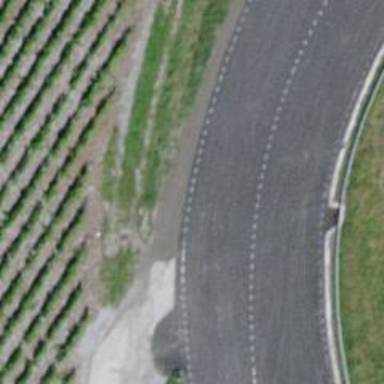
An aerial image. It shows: Tertiary road with asphalt surface.